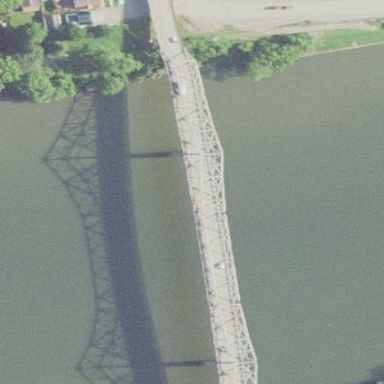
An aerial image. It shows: Man-made bridge.